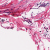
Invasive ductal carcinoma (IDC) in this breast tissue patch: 0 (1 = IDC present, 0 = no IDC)